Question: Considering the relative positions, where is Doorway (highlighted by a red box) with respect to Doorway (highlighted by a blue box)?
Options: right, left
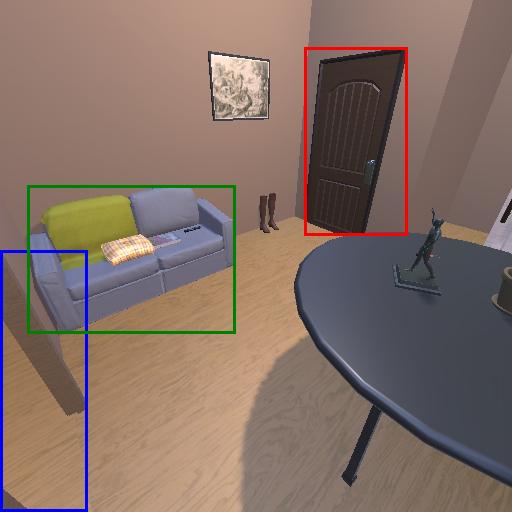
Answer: right